Field crop: maize
Growth stage: 1
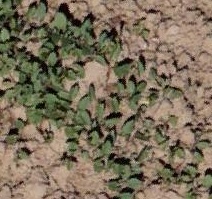
Species: convolvulus